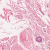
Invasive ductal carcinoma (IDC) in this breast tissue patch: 0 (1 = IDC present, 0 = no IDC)